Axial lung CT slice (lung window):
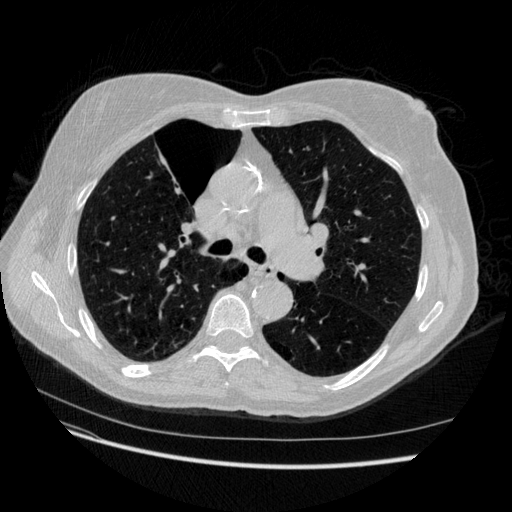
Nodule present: no